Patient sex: F
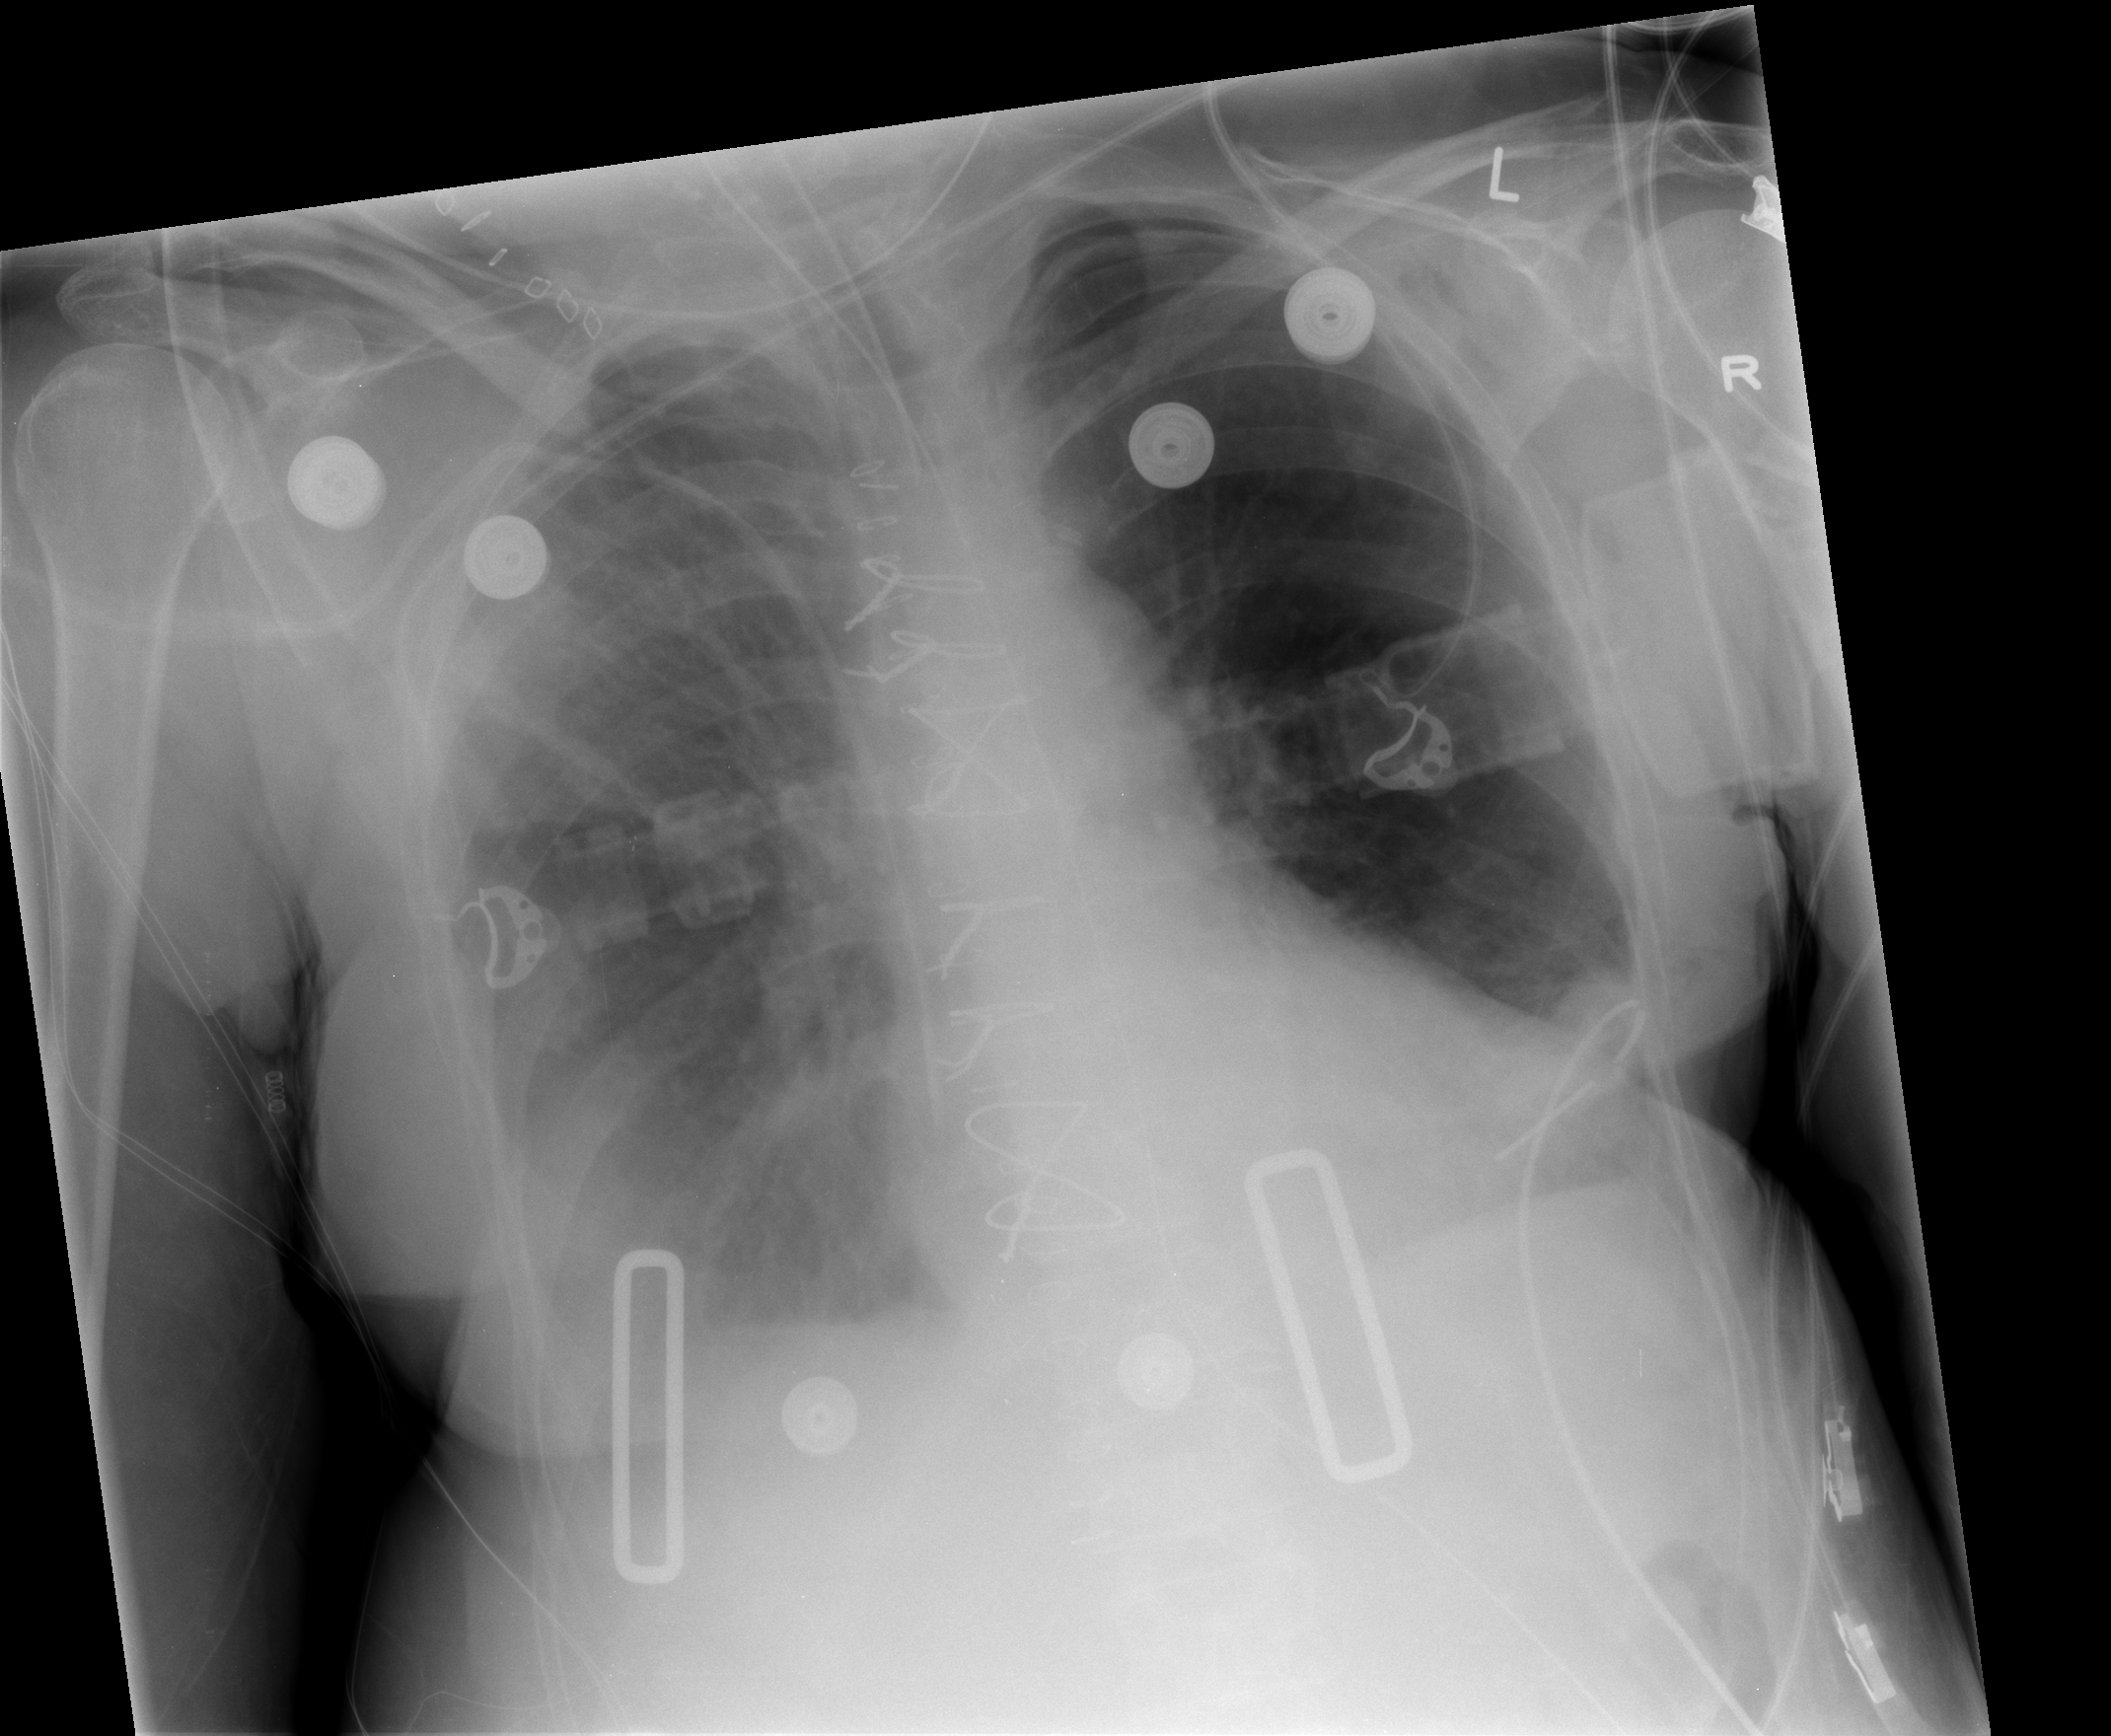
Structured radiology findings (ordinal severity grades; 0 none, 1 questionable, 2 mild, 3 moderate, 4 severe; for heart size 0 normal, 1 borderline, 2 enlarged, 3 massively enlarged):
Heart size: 2
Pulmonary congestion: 2
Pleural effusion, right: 2
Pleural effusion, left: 1
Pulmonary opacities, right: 2
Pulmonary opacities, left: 0
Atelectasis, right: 2
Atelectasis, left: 2